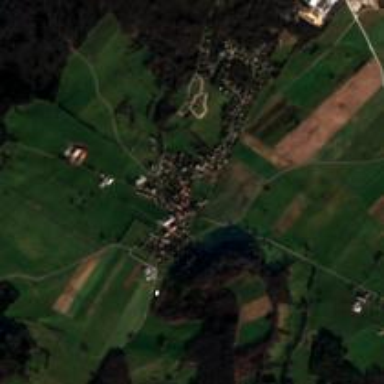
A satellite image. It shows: Village.